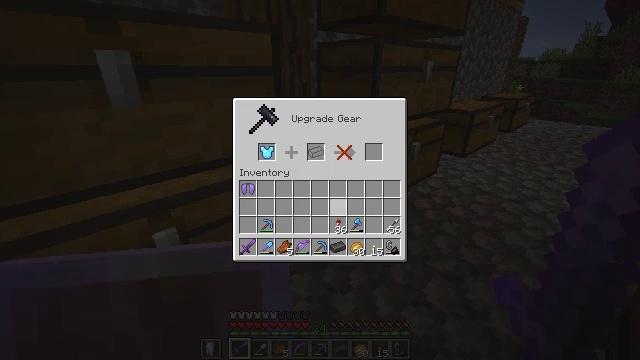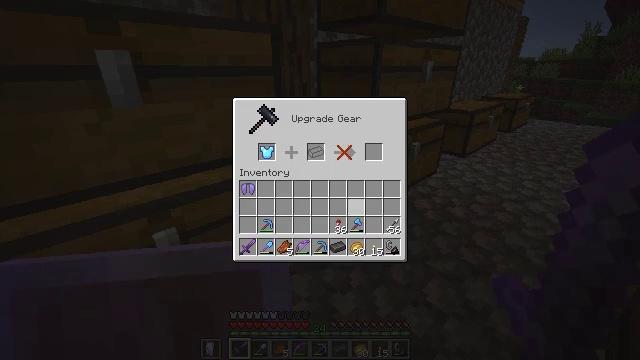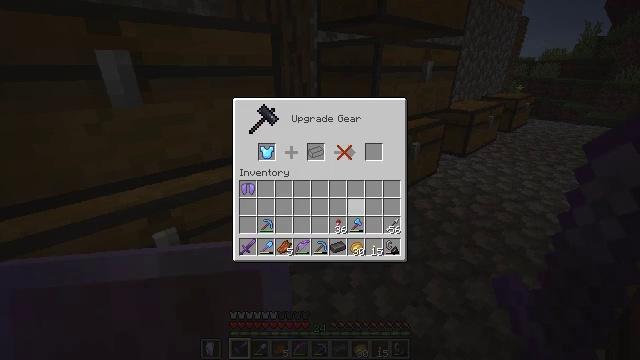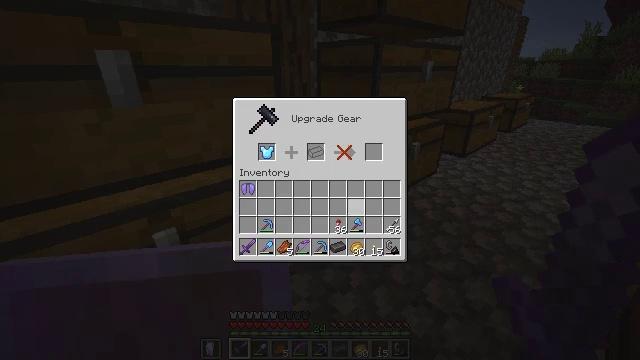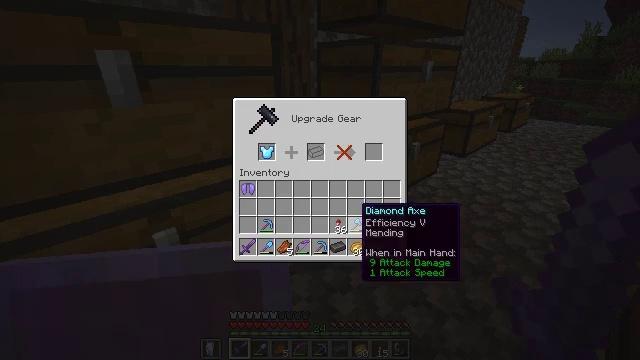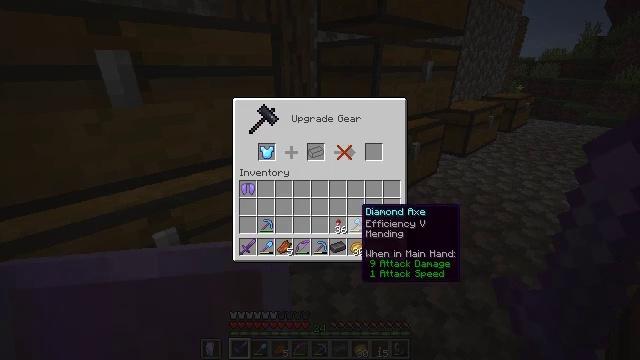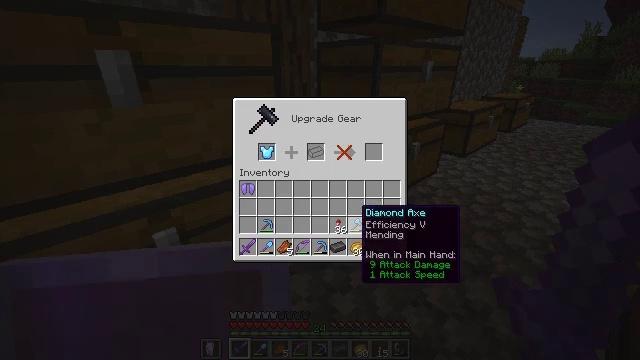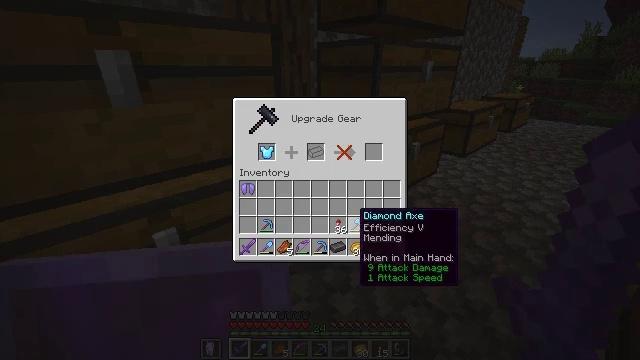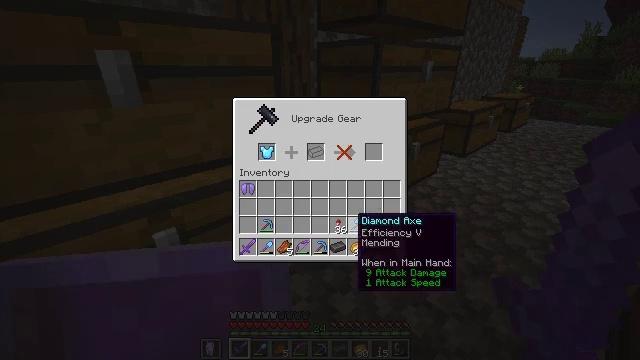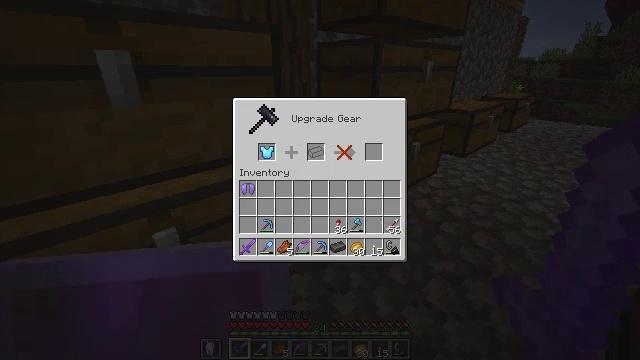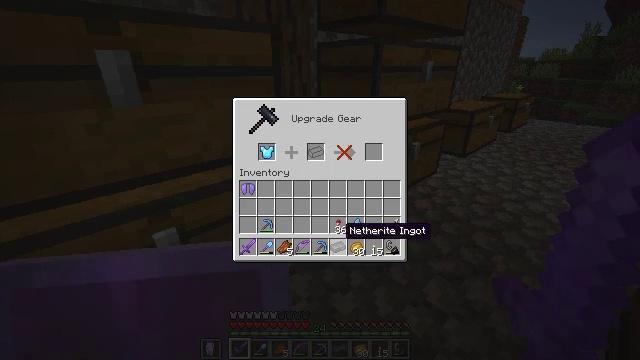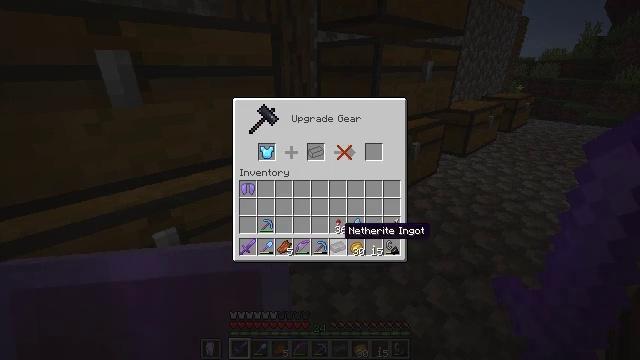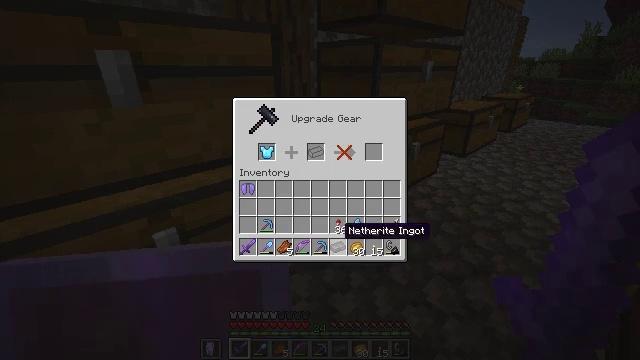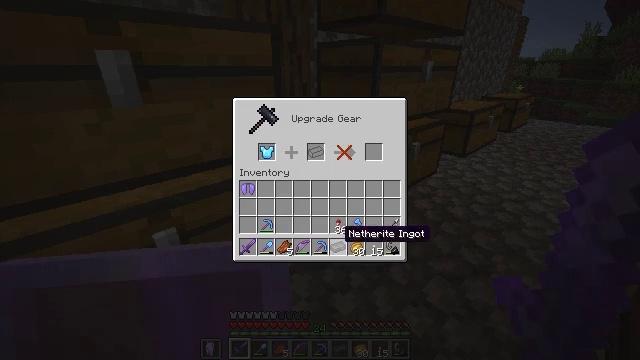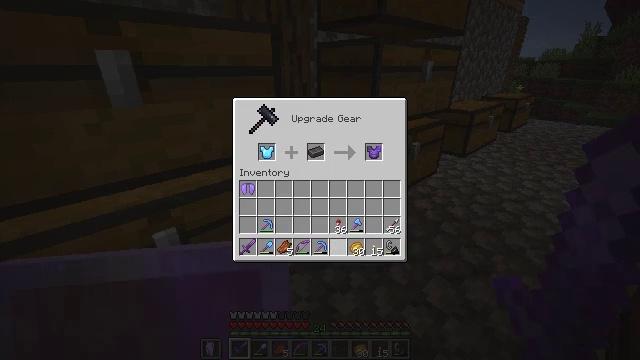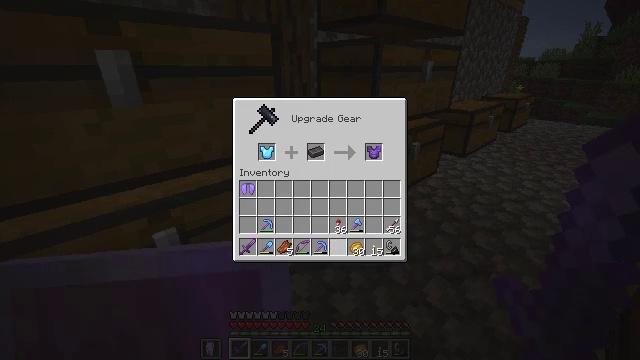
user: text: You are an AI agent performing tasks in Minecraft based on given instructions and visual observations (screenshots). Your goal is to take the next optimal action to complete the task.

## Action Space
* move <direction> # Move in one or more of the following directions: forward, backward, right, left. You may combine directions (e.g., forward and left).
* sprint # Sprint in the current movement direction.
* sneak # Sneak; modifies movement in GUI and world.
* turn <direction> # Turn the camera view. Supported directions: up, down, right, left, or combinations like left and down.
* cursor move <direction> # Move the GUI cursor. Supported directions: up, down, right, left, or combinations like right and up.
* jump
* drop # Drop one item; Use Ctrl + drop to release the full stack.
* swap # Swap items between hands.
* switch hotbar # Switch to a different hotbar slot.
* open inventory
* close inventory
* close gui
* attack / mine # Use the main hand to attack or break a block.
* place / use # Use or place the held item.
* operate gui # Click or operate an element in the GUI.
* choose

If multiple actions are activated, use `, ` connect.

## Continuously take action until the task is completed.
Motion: motion action
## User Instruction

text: Put the diamond chestplate and netherite ingot in the smithing table to get a netherite chestplate.
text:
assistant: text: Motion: sneak, cursor move right
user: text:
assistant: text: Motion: sneak
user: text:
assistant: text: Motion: sneak
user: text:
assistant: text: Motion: sneak, cursor move down
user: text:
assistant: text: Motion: sneak
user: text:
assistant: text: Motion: sneak
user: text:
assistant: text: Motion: sneak
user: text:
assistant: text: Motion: sneak
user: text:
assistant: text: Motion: sneak, cursor move left and down
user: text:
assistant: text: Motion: sneak
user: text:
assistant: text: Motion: sneak
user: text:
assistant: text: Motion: sneak
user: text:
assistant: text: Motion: sneak
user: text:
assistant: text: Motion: sneak, choose
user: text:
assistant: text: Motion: sneak, choose
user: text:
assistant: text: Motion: sneak
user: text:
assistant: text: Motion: sneak
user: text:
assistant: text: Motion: sneak, cursor move right and up
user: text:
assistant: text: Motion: sneak, cursor move right and up
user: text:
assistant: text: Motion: cursor move right and up
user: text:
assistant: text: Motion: cursor move up
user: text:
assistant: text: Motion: no_op
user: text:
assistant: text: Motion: no_op
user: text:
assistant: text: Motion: no_op
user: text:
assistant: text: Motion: no_op
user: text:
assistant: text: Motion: no_op
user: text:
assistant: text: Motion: no_op
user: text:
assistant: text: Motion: no_op
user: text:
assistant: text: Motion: no_op
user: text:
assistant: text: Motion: no_op